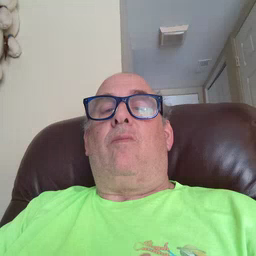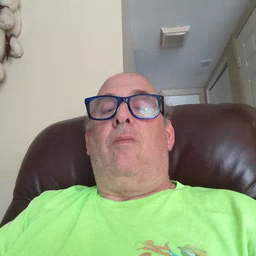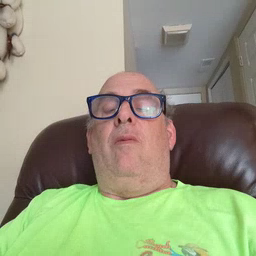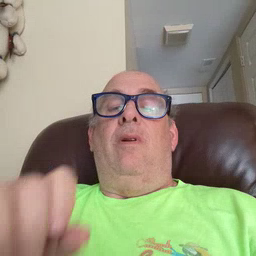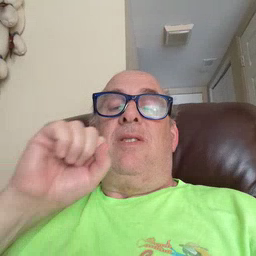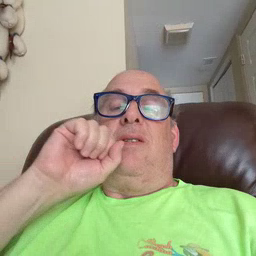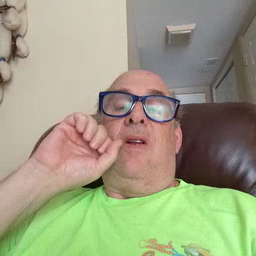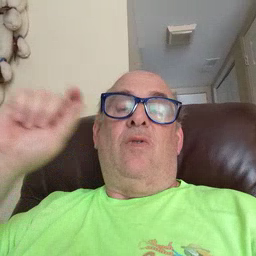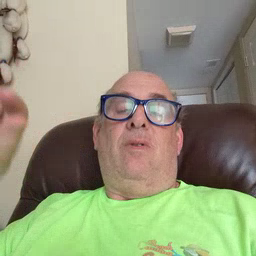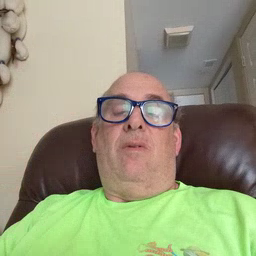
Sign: carrot